Question: I want to create scollable divs in html and css.
My goal is the following:
I have got three divs:

The orange div should stay at the top left.
When scrolling to the left or right (horizontal axis) I want the yellow pane as well as the blue pane to move left or right. The green and orange panes should not move left or right.
When Scrolling up or down (vertical axis) i want the green and blue pane to move up or down.The yellow and orange panes should not move up or down.
All the four divs are located in another div.
'''
<div class="panes">
<div class="orange"></div>
<div class="yellow"></div>
<div class="green"></div>
<div class="blue"></div>
</div>
'''
There is the Overflow css command, but I could figure out how to achive this.
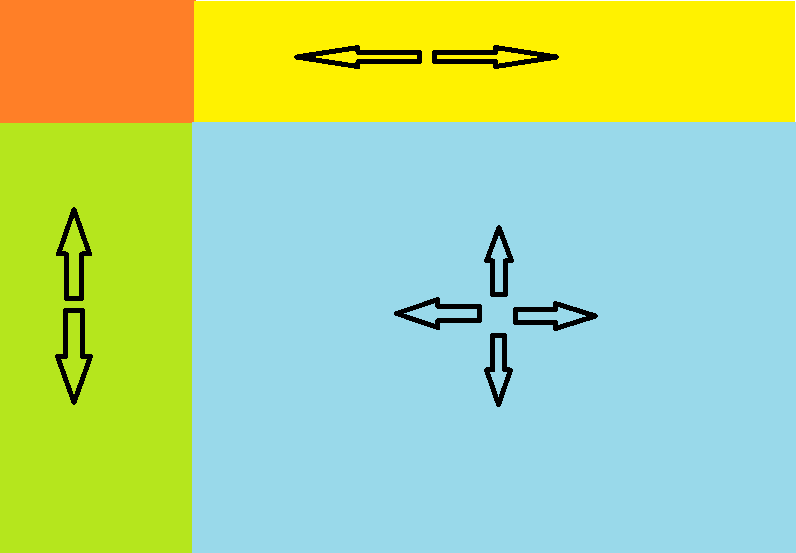
Answer: I have now figured out a solution to this by using jquery:
'''
<!doctype html>
<html>
<head>
<meta charset="utf-8">
<title>Test</title>
<style>
#content {
position: fixed;
height: 417px;
width: 1000px;
top: 5px;
left: 105px;
overflow-x: scroll;
overflow-y: hidden;
}
#header {
height: 50px;
width: 3000px;
background-color: yellow;
}
#appointments-container {
height: 350px;
width: 3000px;
background-color: yellow;
overflow-y: hidden;
overflow-x: hidden;
}
#appointments {
height: 700px;
width: 3000px;
background-color: lightblue;
}
#legend {
position: fixed;
top: 55px;
left: 5px;
height: 350px;
width: 100px;
background-color: lime;
overflow-y: hidden;
}
#topleft {
position: fixed;
top: 5px;
left: 5px;
height: 50px;
width: 100px;
background-color: orange;
}
#scroller {
position: fixed;
top: 55px;
left: 1105px;
height: 350px;
width: 18px;
overflow-y: scroll;
}
#scroller-content{
height: 700px;
}
</style>
<script src="https://code.jquery.com/jquery-1.10.2.js"></script>
</head>
<body>
<div >
<div id="topleft"></div>
<div id="legend">
<div id="legend-content">
1 <br />2<br />3<br />4<br />5<br />6<br />7<br />8<br />9<br />10<br />11<br />
11<br />12<br />13<br />14<br />15<br />16<br />17<br />18<br />19<br />20<br />
21<br />22<br />23<br />24<br />25<br />26<br />27<br />28<br />29<br />30<br />
32<br />33<br />34<br />35<br />36<br />37<br />38
</div>
</div>
<div>
<div id="content">
<div id="header">
1 - 1 - 1- 1 - 1 - 1 - 1 - 1- 1 - 1 - 1 - 1 - 1- 1 - 1 - 1 - 1 - 1- 1 - 1 - 1 - 1 - 1- 1 - 1 - 1 - 1 - 1- 1 - 1 - 1 - 1 - 1- 1 - 1 - 1 - 1 - 1- 1 - 1 - 1 - 1 - 1- 1 - 1 - 1 - 1 - 1- 1 - 1 - 1 - 1 - 1- 1 - 1 - 1 - 1 - 1- 1 - 1 - 1 - 1 - 1- 1 - 1 - 1 - 1 - 1- 1 - 1 - 1 - 1 - 1- 1 - 1 - 1 - 1 - 1- 1 - 1 - 1 - 1 - 1- 1 - 1 - 1 - 1 - 1- 1 - 1 - 1 - 1 - 1- 1 - 1 - 1 - 1 - 1- 1 - 1 - 1 - 1 - 1- 1 - 1 - 1 - 1
- 1 - 1- 1 - 1 - 1 - 1 - 1- 1 - 1 - 1 - 1 - 1- 1 - 1 - 1 - 1 - 1- 1 - 1 - 1 - 1 - 1- 1 - 1 - 1 - 1 - 1- 1 - 1 - 1 - 1 - 1- 1 - 1 - 1 -
</div>
<div id="appointments-container">
<div id="appointments">
1 - 1 - 1- 1 - 1 - 1 - 1 - 1- 1 - 1 - 1 - 1 - 1- 1 - 1 - 1 - 1 - 1- 1 - 1 - 1 - 1 - 1- 1 - 1 - 1 - 1 - 1- 1 - 1 - 1 - 1 - 1- 1 - 1 - 1 - 1 - 1- 1 - 1 - 1 - 1 - 1- 1 - 1 - 1 - 1 - 1- 1 - 1 - 1 - 1 - 1- 1 - 1 - 1 - 1 - 1- 1 - 1 - 1 - 1 - 1- 1 - 1 - 1 - 1 - 1- 1 - 1 - 1 - 1 - 1- 1 - 1 - 1 - 1 - 1- 1 - 1 - 1 - 1 - 1- 1 - 1 - 1 - 1 - 1- 1 - 1 - 1 - 1 - 1- 1 - 1 - 1 - 1 - 1- 1 - 1 - 1 - 1 - 1- 1 - 1 - 1 - 1
- 1 - 1- 1 - 1 - 1 - 1 - 1- 1 - 1 - 1 - 1 - 1- 1 - 1 - 1 - 1 - 1- 1 - 1 - 1 - 1 - 1- 1 - 1 - 1 - 1 - 1- 1 - 1 - 1 - 1 - 1- 1 - 1 - 1 -
<br />2<br />3<br />4<br />5<br />6<br />7<br />8<br />9<br />10<br />11<br />
11<br />12<br />13<br />14<br />15<br />16<br />17<br />18<br />19<br />20<br />
21<br />22<br />23<br />24<br />25<br />26<br />27<br />28<br />29<br />30<br />
32<br />33<br />34<br />35<br />36<br />37<br />38
</div>
</div>
</div>
<div id="scroller">
<div id="scroller-content">
</div>
</div>
<script>
$(document).ready(function(){
$("#scroller").scroll(function() {
var height = $("#scroller").scrollTop();
$("#appointments-container").scrollTop(height);
$("#legend").scrollTop(height);
});
});
</script>
'''
It is using the scroll event to capture when a pane is scrolled. And it uses scrollTop(height) to programmatically scroll the other panes.